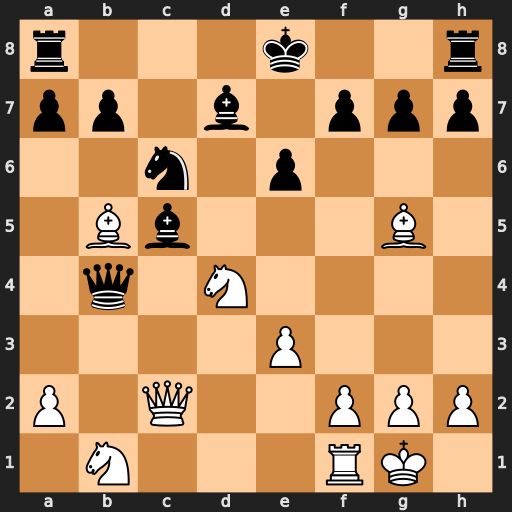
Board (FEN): r3k2r/pp1b1ppp/2n1p3/1Bb3B1/1q1N4/4P3/P1Q2PPP/1N3RK1
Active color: w
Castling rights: kq
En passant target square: -
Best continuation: a3 Nxd4 Bxd7+